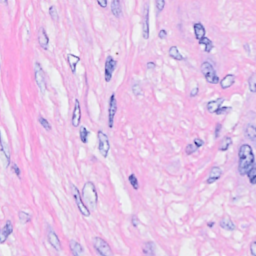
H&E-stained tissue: Breast